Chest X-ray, AP view. Patient: 11 years old, sex F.
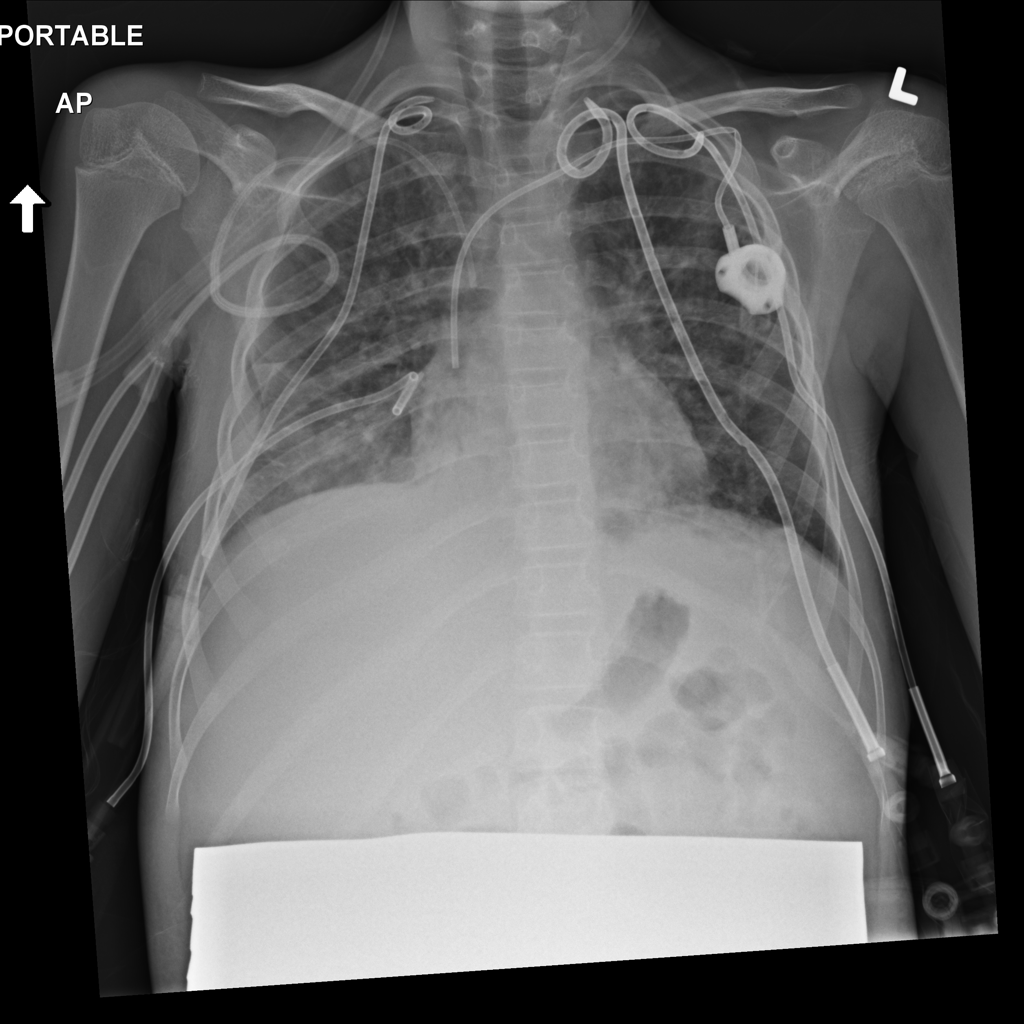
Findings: Effusion, Infiltration, Pneumothorax